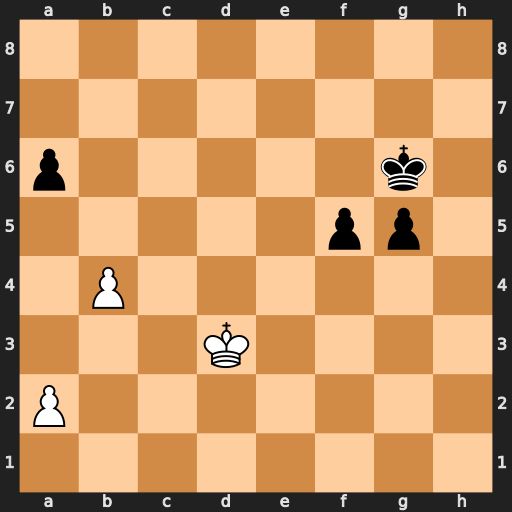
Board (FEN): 8/8/p5k1/5pp1/1P6/3K4/P7/8
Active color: w
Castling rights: -
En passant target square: -
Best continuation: a4 Kf6 b5 axb5 a5 g4 a6